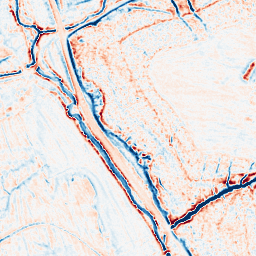
Category: multiscale
Decomposition family: dog_multiscale
Decomposition parameters: sigma_ratio: 1.6
n_scales: 3
base_sigma: 0.5
Upsampling method: bspline
Upsampling parameters: scale: 2
Upsampling scale: 2